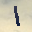
Label: 1